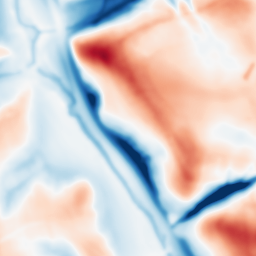
Category: multiscale
Decomposition family: dog
Decomposition parameters: sigma_low: 2
sigma_high: 20
Upsampling method: linear_exact
Upsampling parameters: scale: 4
Upsampling scale: 4